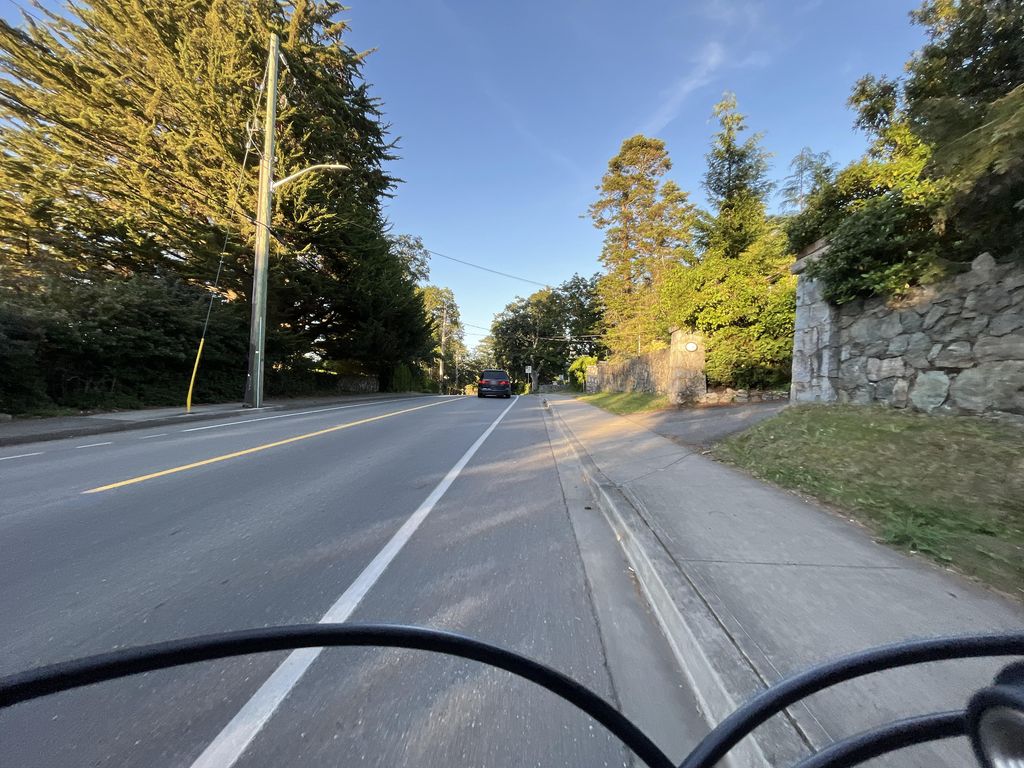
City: victoria